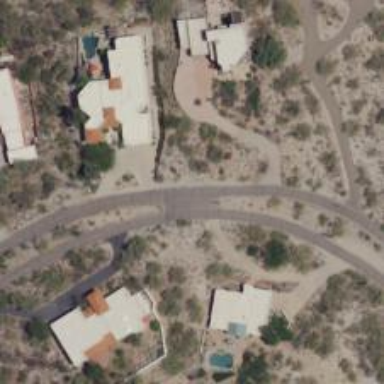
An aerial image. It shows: Residential road.